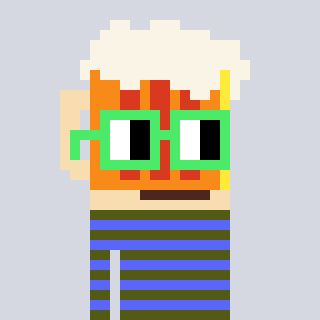
a pixel art character with square light green glasses, a beer-shaped head and a purple-colored body on a cool background